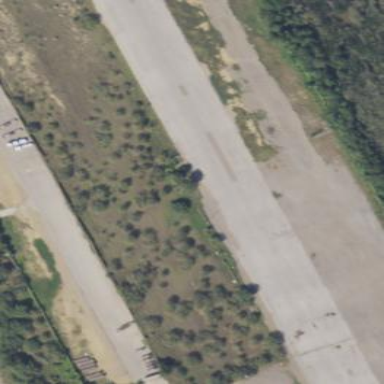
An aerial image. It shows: Historic runway.